Question: This is a heatmap showing the profit of each employee (rows) for different tasks (columns). Task 1 requires exactly 1 person; Task 2 requires exactly 3 people; Task 3 requires exactly 1 person; Task 4 requires exactly 3 people; Task 5 requires exactly 2 people. Under the constraint that each task must have exactly the required number of people, what is the maximum total profit achievable by assigning employees? Note: All profit values are multiples of 10. Each task's total profit is the sum of the profits contributed by one or more people assigned to that task; not every task must be completed. Each person can be assigned to at most one task.
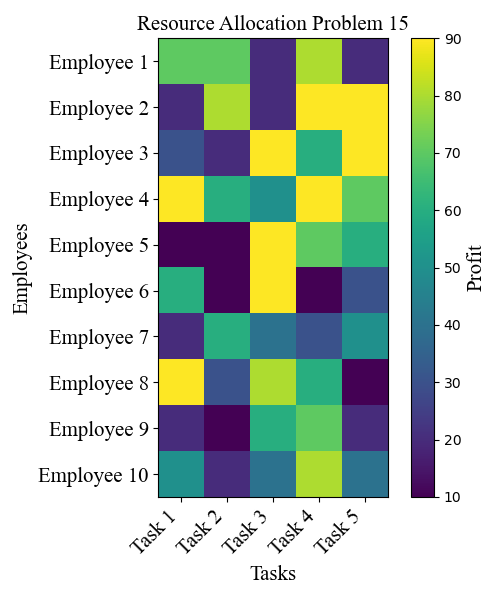
Answer: 780